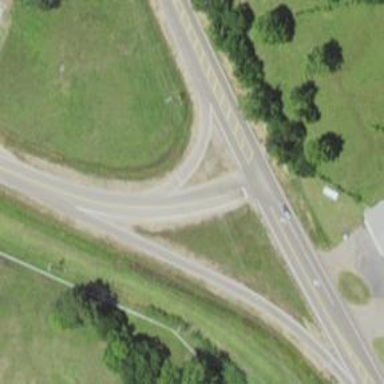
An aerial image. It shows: Secondary link road.